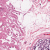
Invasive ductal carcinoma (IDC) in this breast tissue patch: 0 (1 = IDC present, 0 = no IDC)